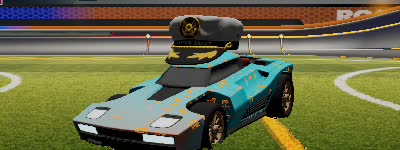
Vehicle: breakout